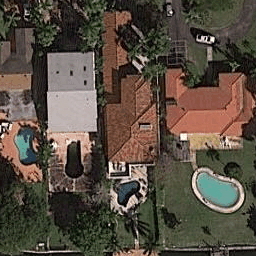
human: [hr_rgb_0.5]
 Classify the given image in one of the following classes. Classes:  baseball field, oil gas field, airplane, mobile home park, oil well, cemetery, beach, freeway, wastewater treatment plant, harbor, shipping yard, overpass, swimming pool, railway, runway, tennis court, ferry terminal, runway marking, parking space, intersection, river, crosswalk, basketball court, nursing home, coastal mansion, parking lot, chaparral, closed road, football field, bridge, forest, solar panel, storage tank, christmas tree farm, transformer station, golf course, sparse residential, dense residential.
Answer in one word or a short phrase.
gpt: coastal mansion